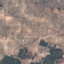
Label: PermanentCrop